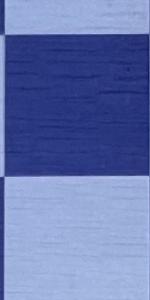
Label: Empty